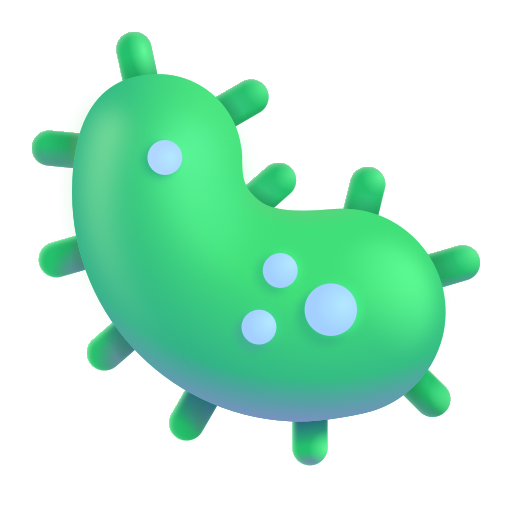
microbe color